Question: Is there a deterministic algorithm to check if a graph contains a vertex-disjoint path from a source to destination, with complexity 'O(nm^2)' (n is number of vertices, m is number of edges) or is this NP-Hard (if so, why)? Vertex disjoint path means a path with no common internal vertex. eg.
'''
s -> a -> b -> c -> d
s -> x -> y -> z -> d
'''
Are vertex disjoint but
'''
s -> a -> b -> c -> d
s -> x -> a -> z -> d
^
'''
Are not since a is common vertex.
---
The full question is:

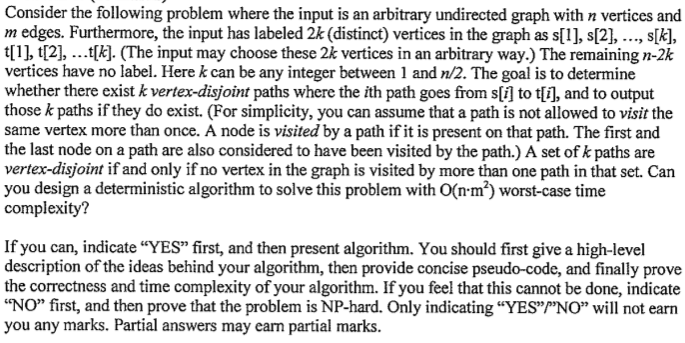
Answer: The problem (asked in the question, find " vertex disjoint path between 's' and 't' which is different from the picture of the question posted) is 'NP-hard' and can be solved in polynomial time 'O(V^2E)'. Moreover, the question of 'is there are k disjoint paths between s and t' is also 'NP-Complete'.
The article which was referred above to prove 'NP-completeness' (<URL> has a subtle difference....there you do not know 's' and 't', thus the problem becomes hard. But, once you fix 's' and 't', it is polynomial.
Here is the algorithm to find 'a' vertex disjoint path in polynomial time ---
Convert this problem to a maximum flow problem and use 'Dinic's' algorithm to solve it in 'O(V^2E)'
<URL>
This is the conversion:
Pick the source 's' and destination 't' vertices between which you want to find the disjoint path.
For each vertex 'v' add two new vertices to 'G'' (the graph we are constructing) , i.e. for each 'v \in G' add 'v_1 and v_2' to 'G''.
For each edge '(a,b)' add the following edges '(a_1, a_2)', '(b_1, b_2)', '(a_2, b_1)' and '(b_2, a_1)' (remember that the vertices have already been transformed, and note the direction of the edges).
Add 'S' and 'T' to 'G'' and edges '(S,s_1)', and '(t_2, T)'.
Assign weight of 1 to all the edges and run the max-flow algorithm (between 'S' and 'T'). If you get a max-flow of 1, then that flow (or path) corresponds to the vertex disjoint path in your original graph.
'k'
Assign weight of 'k' for edges '(S,s_1)', '(t_2, T)' , '(s1_, s_2)', and '(t_1, t_2)'.....and weight '1' for the remaining edges...run the Dinic's algo again, and if there is max flow of capacity 'k', that gives you the disjoint paths.